Field crop: maize
Growth stage: 2
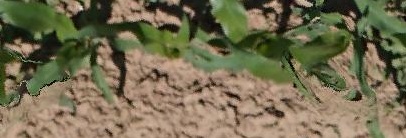
Species: maize